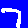
Digit: 7